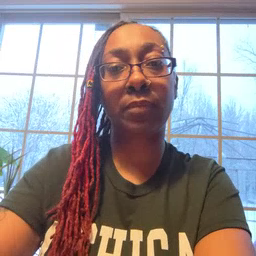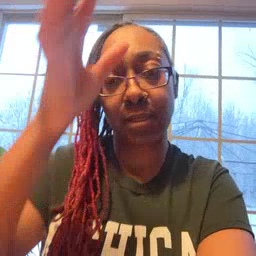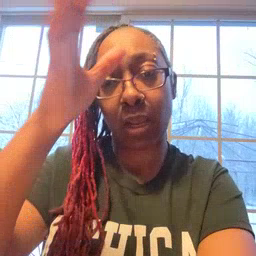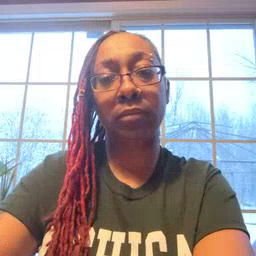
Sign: dad